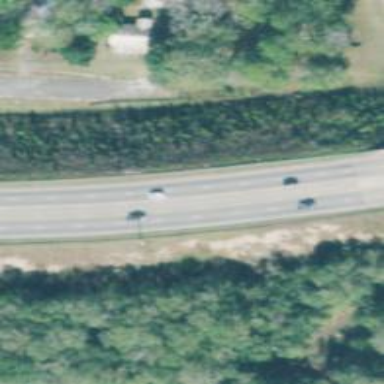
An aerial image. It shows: Trunk highway.